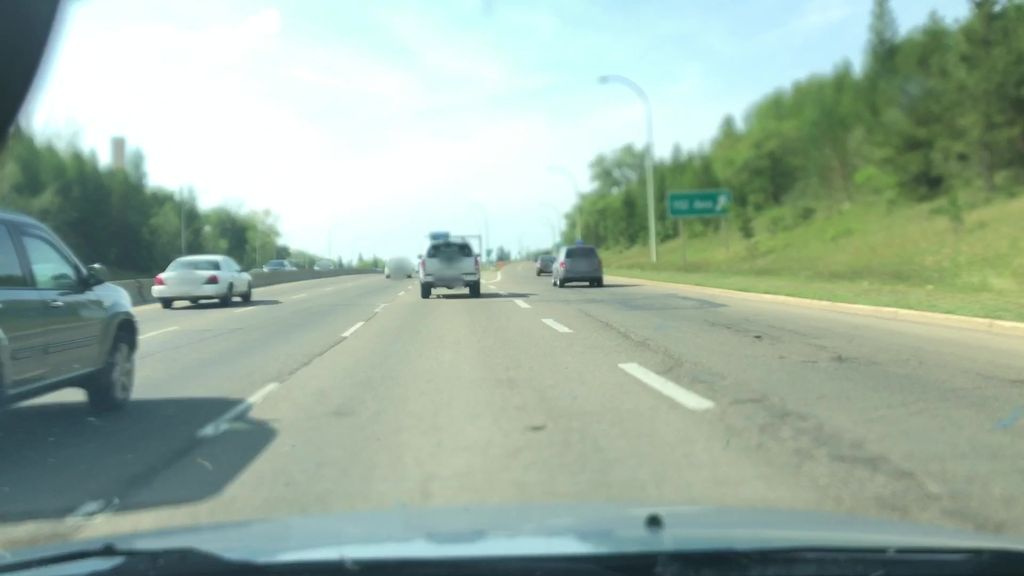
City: edmonton